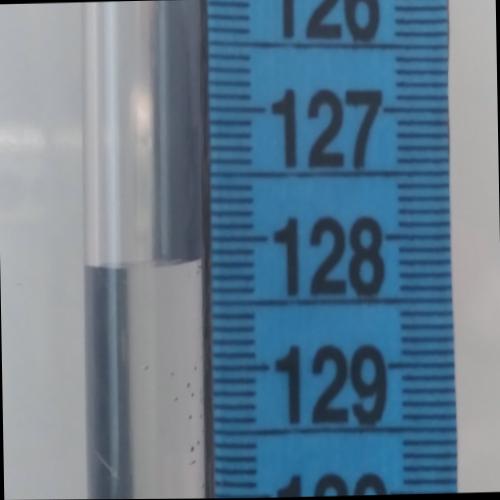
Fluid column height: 128.2 cm